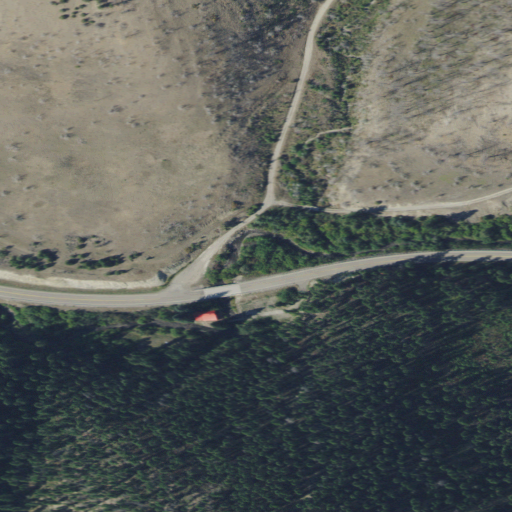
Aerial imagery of valley in Montana named Cabin Gulch containing evergreen forest, grassland, shrub, open development, low intensity development, woody wetlands, and medium intensity development